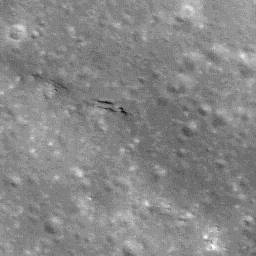
Host type: background_regolith
Lunar coordinates: latitude nan, longitude nan